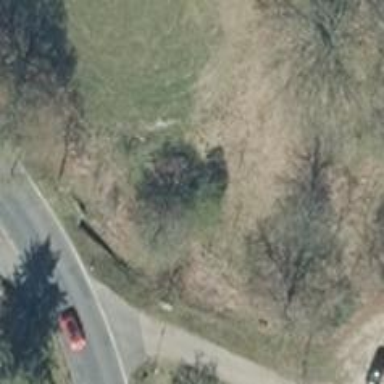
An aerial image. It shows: Deciduous broadleaved tree.